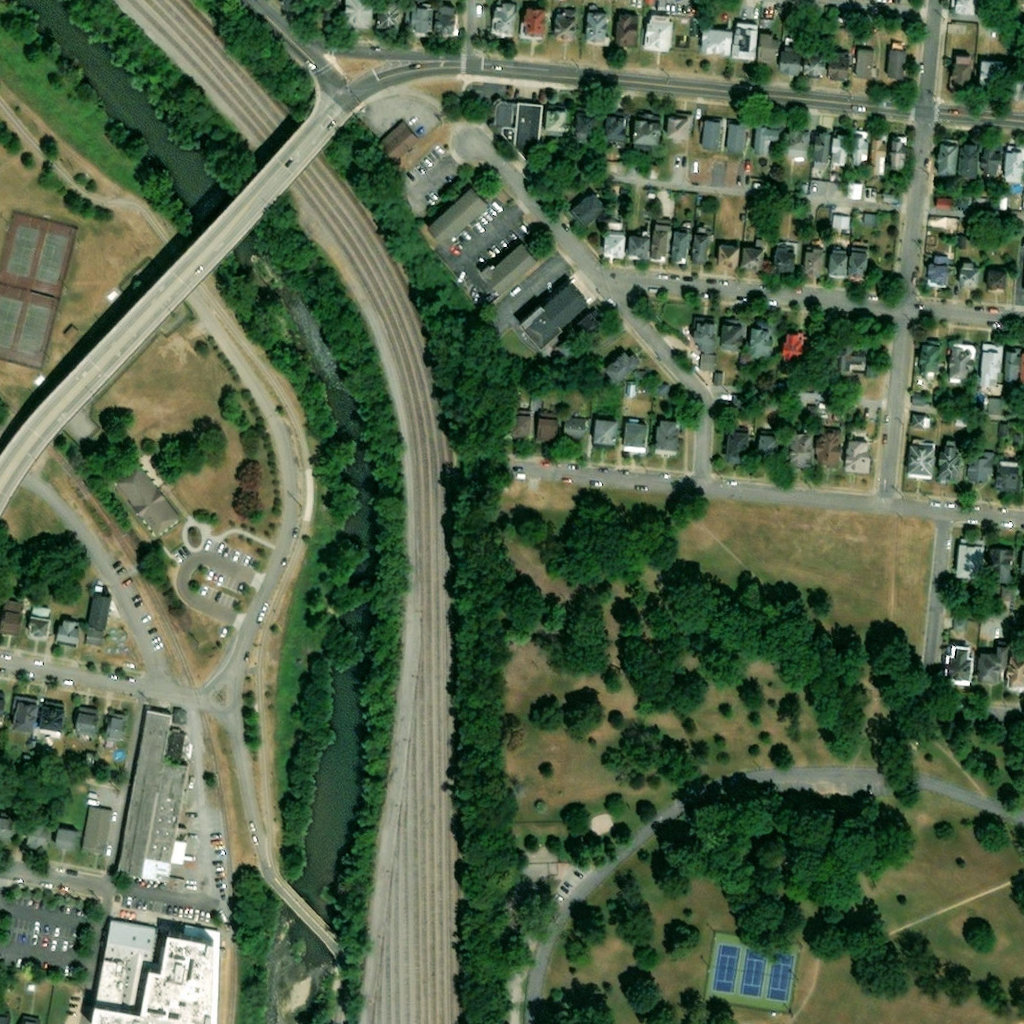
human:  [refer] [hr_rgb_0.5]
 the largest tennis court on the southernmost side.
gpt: <box>[[69, 91, 78, 99, 0]]</box>